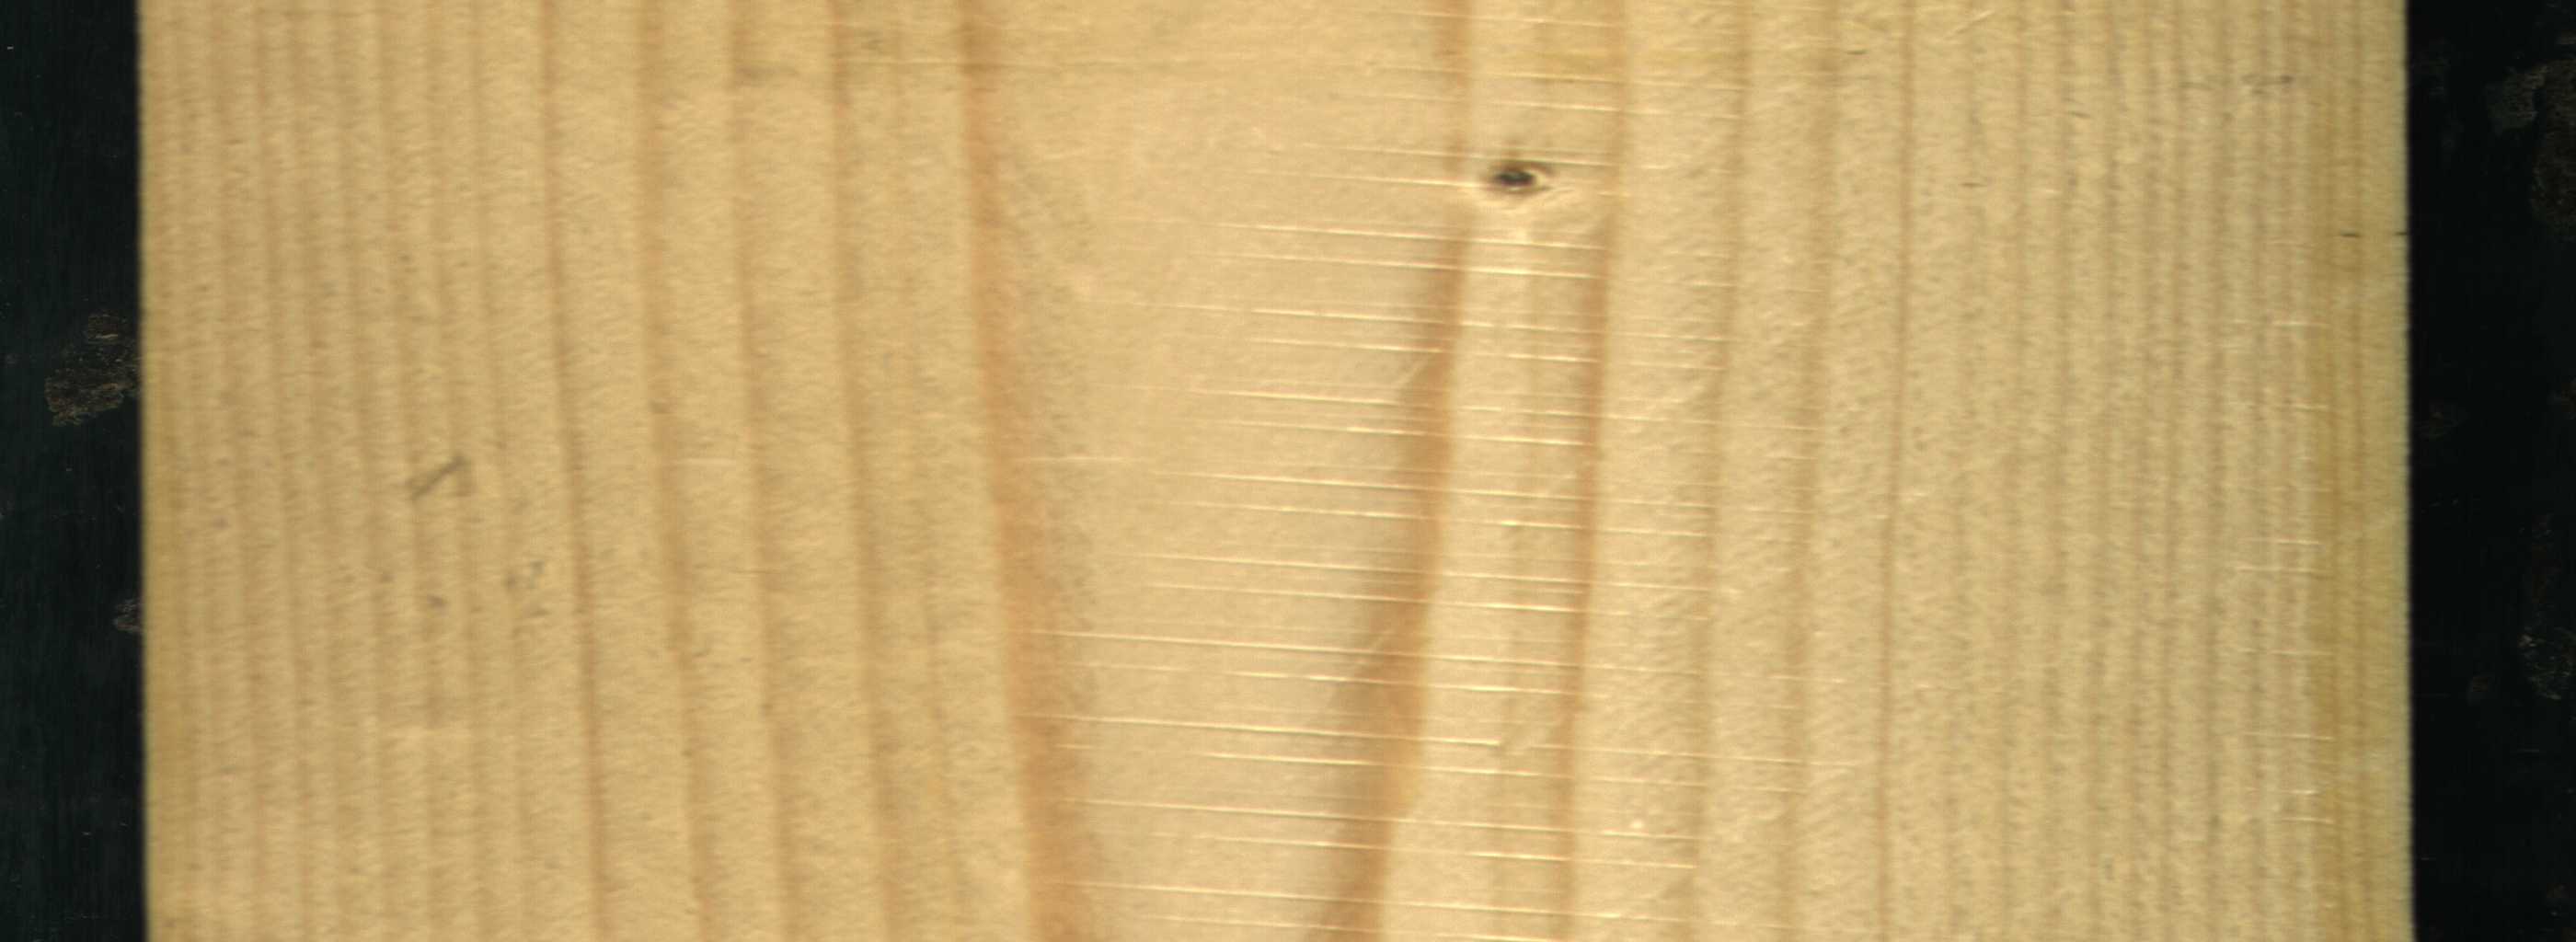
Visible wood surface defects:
Live_Knot